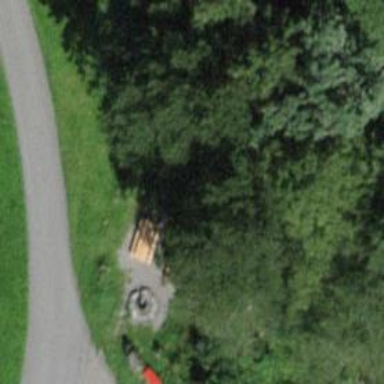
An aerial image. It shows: Picnic table located in leisure land area.